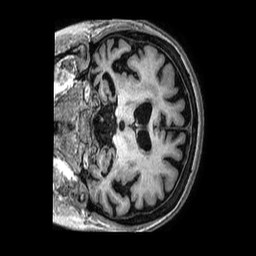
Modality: T1w
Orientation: coronal
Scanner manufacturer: philips
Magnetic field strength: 3 T
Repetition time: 0.006688 s
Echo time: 0.002999 s